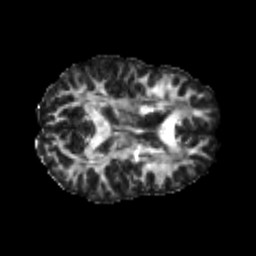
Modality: FA
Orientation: axial
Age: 23
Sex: female
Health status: healthy
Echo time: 0.074 s